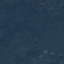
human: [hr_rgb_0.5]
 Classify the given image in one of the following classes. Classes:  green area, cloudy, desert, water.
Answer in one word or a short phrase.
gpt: green area